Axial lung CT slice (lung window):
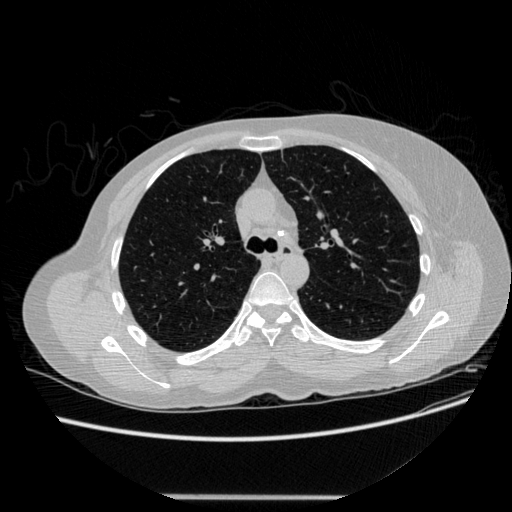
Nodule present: no